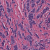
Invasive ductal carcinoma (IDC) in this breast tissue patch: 1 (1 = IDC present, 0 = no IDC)